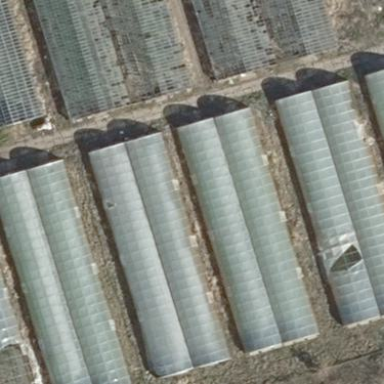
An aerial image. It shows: Greenhouse.